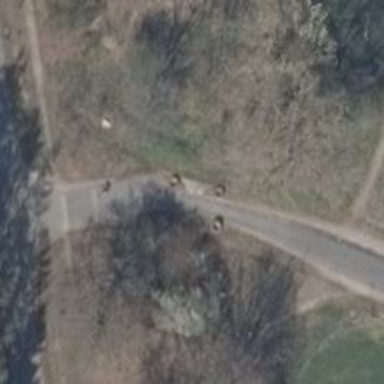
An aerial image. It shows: Asphalt road with choker traffic calming feature.